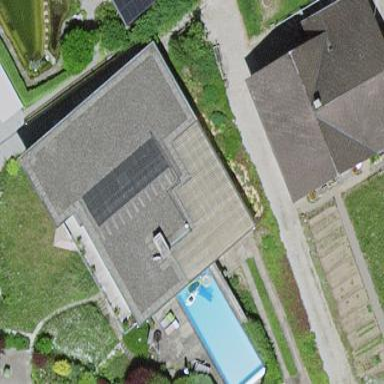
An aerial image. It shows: Residential building.